Aerial crown-view tile of a tropical tree (Barro Colorado Island, Panama), acquired 20240611:
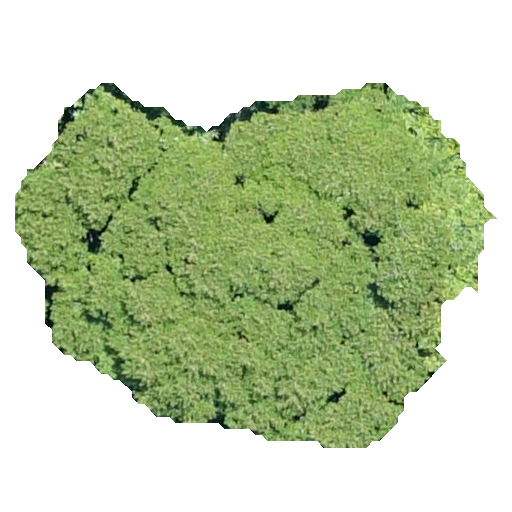
Species: Hymenaea courbaril
GBIF accepted scientific name: Hymenaea courbaril
Crown area: 202.424 m²